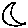
Label: moon